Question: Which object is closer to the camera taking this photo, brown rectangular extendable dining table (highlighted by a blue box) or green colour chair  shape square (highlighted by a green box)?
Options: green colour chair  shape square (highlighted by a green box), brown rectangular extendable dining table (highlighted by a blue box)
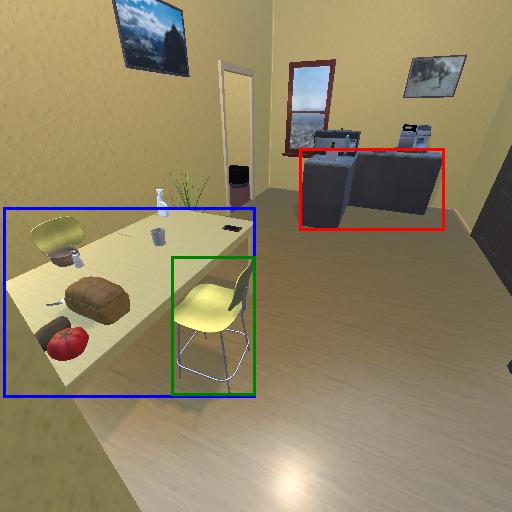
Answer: green colour chair  shape square (highlighted by a green box)